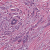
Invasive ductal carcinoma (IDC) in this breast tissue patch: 1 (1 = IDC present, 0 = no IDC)